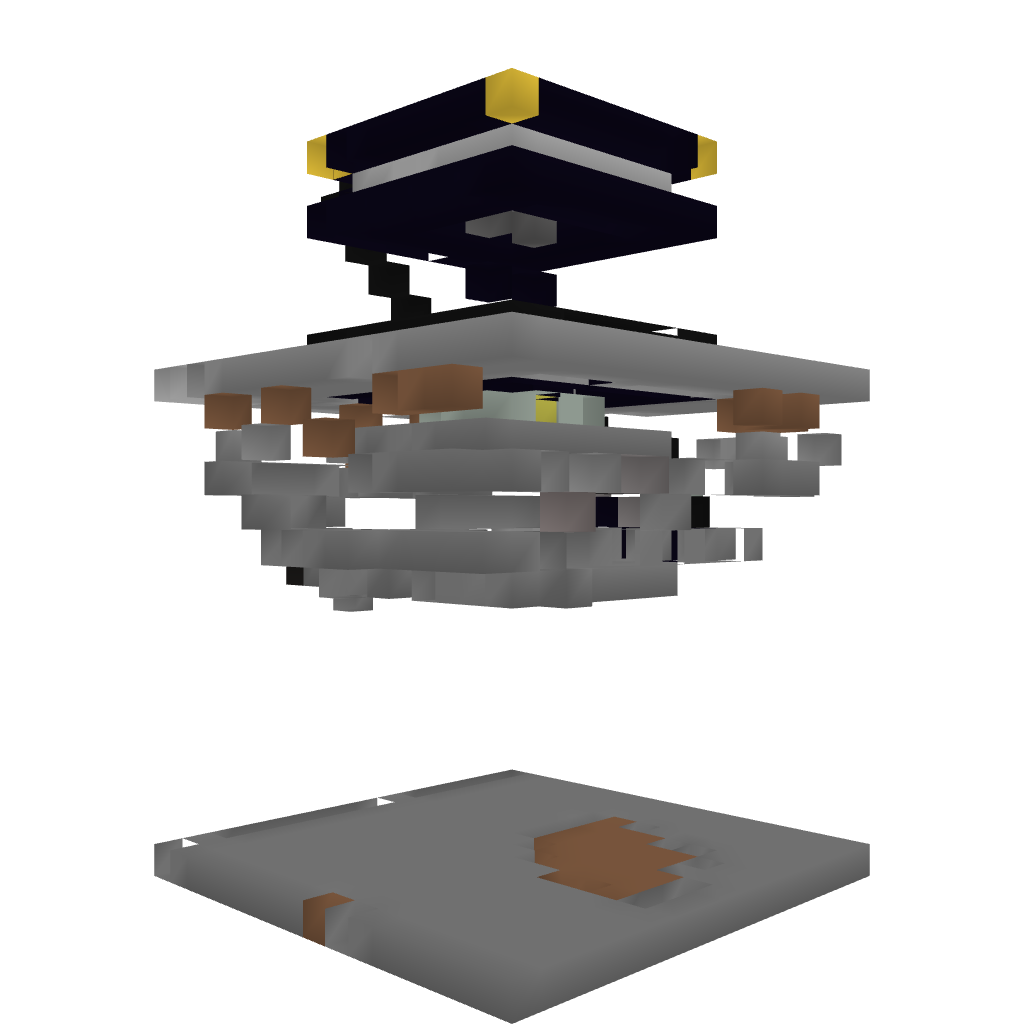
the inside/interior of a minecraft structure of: Automatic player cannon